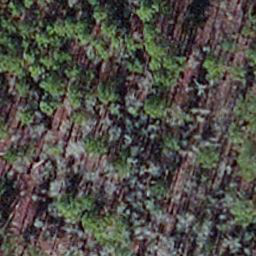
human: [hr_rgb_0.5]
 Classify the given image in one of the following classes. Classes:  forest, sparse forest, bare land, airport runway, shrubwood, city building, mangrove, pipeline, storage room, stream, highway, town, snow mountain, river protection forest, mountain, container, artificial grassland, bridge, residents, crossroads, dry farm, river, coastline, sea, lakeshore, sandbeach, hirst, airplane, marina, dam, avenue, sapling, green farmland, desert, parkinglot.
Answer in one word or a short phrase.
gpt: sapling